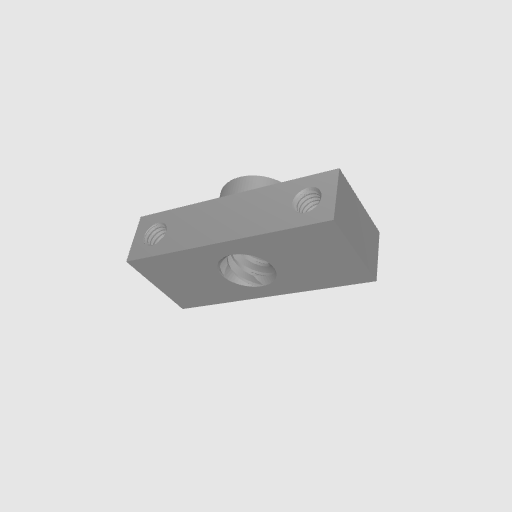
Part: LeadScrewVGuideNut